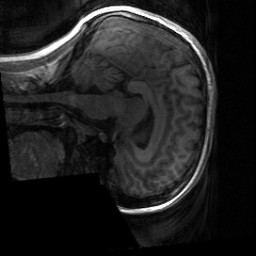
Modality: T1w
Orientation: sagittal
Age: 19
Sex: female
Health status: healthy
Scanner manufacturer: siemens
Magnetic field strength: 3 T
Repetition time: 2 s
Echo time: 0.00232 s